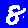
Digit: 8